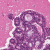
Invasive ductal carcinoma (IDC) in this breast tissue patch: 0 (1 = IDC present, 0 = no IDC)